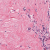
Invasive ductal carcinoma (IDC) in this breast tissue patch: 0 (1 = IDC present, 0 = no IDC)